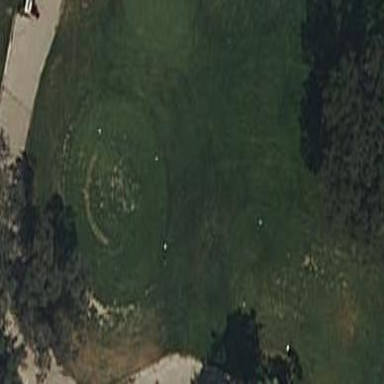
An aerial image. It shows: Golf tee.